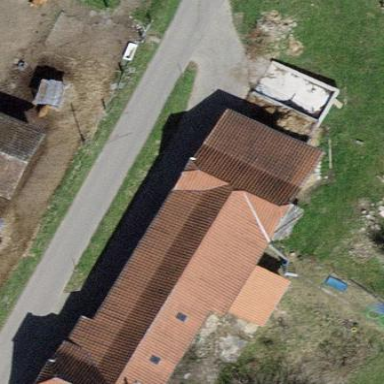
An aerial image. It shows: Gabled roof farm building.